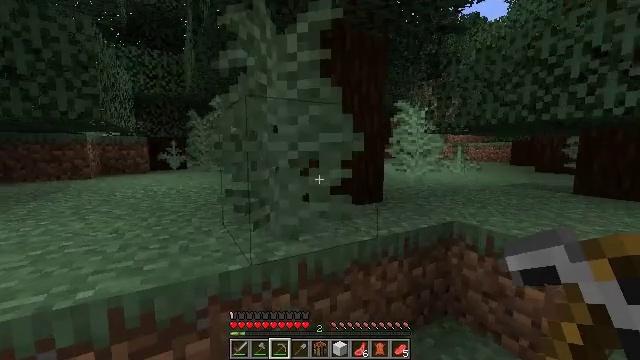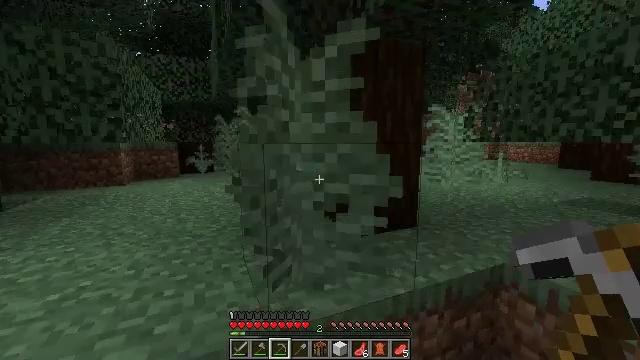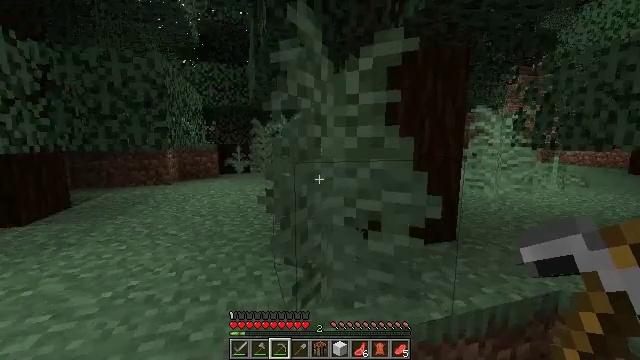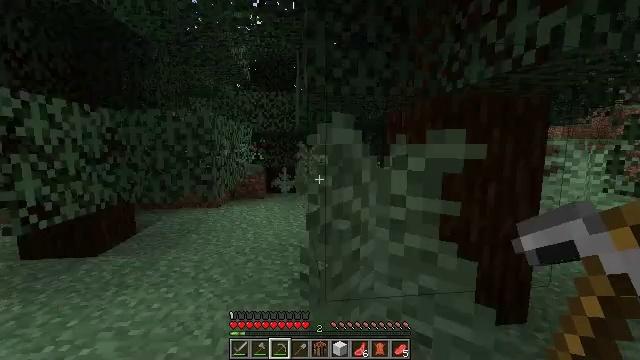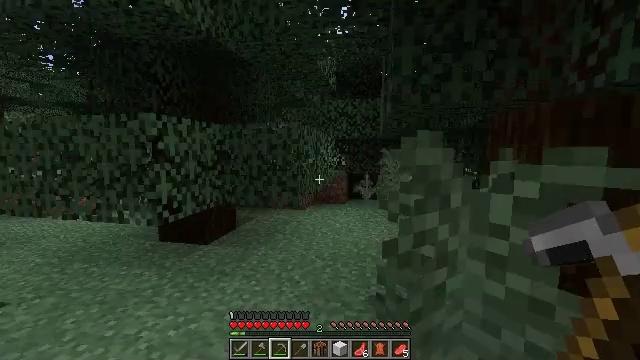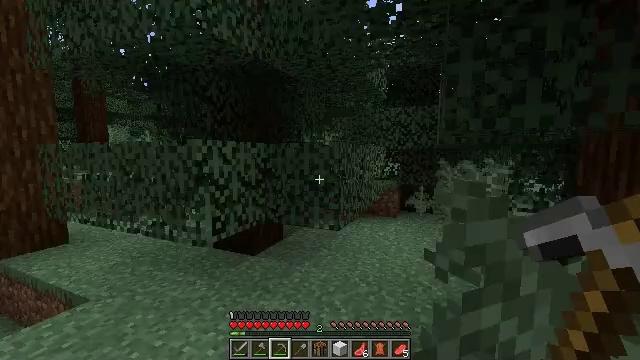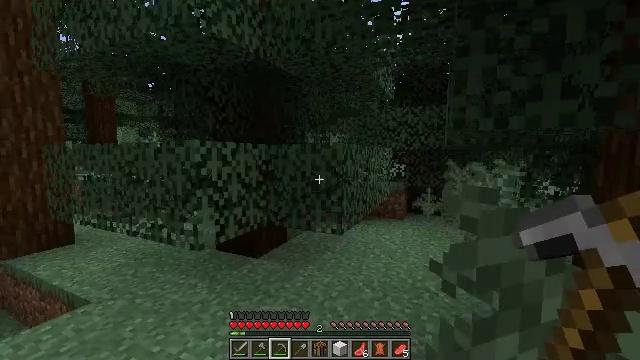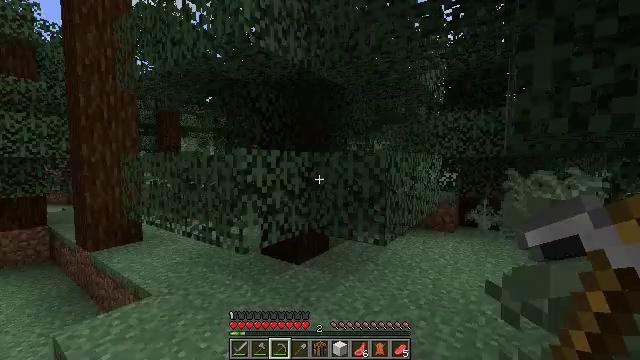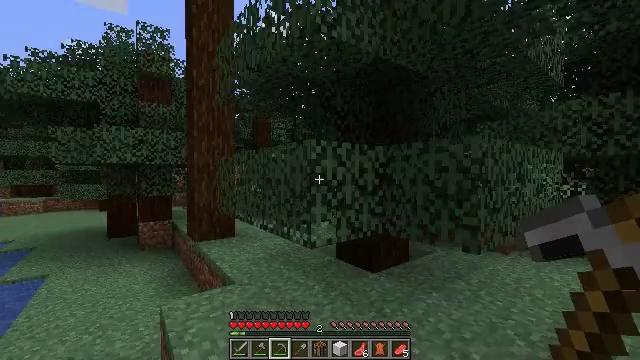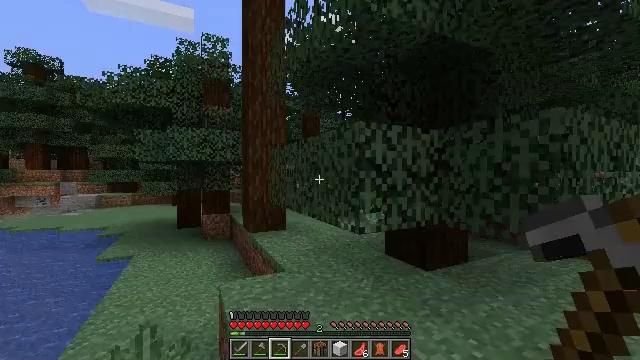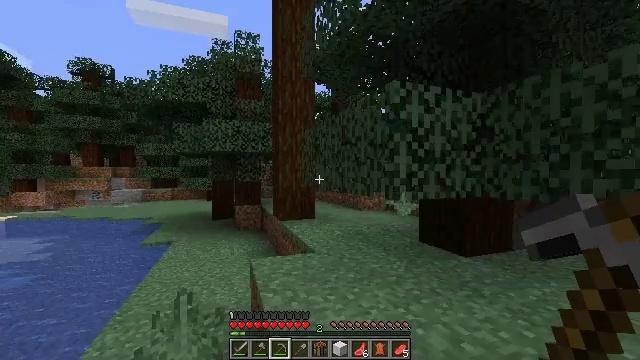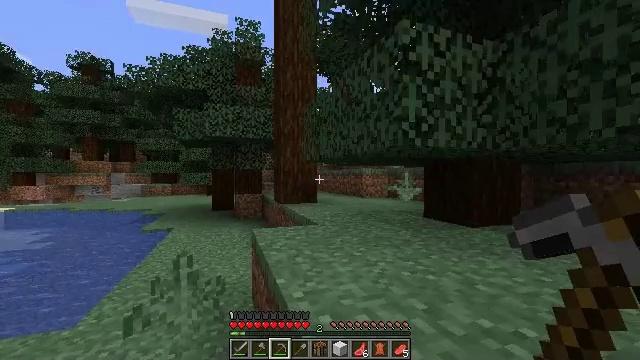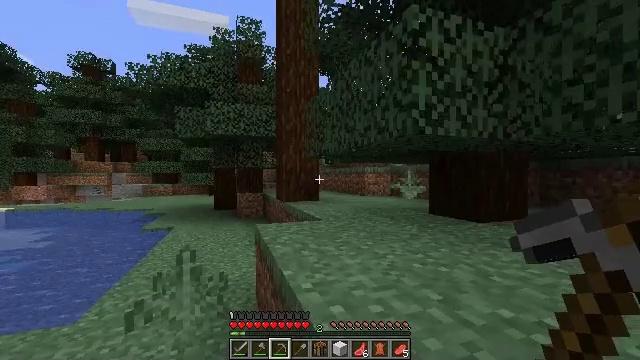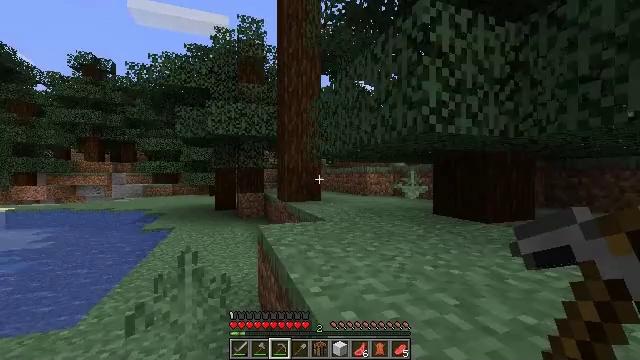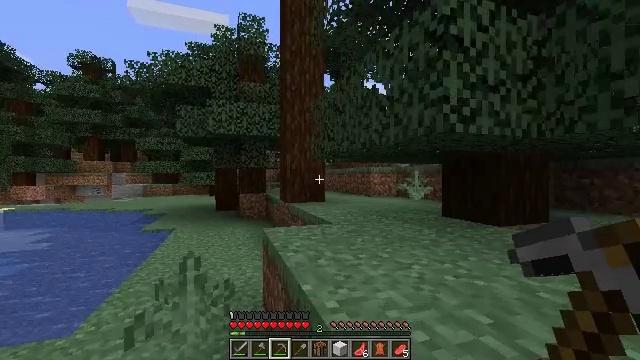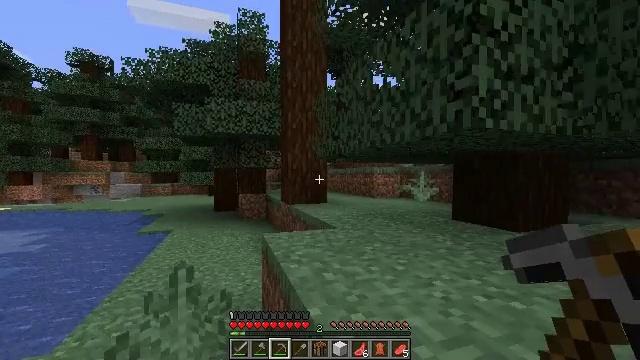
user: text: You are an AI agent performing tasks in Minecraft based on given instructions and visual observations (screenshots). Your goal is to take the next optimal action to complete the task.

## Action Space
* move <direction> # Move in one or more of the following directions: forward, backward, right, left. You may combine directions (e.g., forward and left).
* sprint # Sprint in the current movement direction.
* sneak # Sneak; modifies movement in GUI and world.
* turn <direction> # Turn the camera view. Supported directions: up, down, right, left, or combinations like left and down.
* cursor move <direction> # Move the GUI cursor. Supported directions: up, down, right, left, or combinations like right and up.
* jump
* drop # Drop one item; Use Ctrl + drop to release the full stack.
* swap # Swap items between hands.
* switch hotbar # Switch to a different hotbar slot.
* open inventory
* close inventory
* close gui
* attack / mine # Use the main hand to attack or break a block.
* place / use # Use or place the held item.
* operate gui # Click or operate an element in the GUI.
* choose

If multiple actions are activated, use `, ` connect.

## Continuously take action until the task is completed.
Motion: motion action
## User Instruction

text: Break the fern to clear the area.
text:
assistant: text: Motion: move forward, turn left and down, jump
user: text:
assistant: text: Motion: move forward, turn left, jump
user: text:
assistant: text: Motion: move forward, turn left and up, jump
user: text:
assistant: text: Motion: move forward, turn left, jump
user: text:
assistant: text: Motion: move forward and move left, turn left
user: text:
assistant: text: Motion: move forward and move left, turn left
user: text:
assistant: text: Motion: move forward and move left, turn left and up
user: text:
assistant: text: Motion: move forward and move left, turn left and up
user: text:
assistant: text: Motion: move forward and move left, turn left
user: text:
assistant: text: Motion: move forward and move left, turn left
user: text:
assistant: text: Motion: move forward and move left
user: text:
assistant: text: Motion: move forward and move left
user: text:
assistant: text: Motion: move forward and move left
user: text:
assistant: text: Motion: move forward
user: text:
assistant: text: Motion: move forward
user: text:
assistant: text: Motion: move forward
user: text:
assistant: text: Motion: move forward
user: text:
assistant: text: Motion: move forward, turn left and down
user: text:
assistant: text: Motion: move forward, turn left and down
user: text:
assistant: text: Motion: move forward, turn left
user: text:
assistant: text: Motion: move forward
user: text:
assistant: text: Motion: move forward
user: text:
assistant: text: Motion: move forward
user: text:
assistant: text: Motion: move forward, turn right
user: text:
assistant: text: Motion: move forward, turn right
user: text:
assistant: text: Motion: move forward, turn right
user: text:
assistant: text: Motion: move forward, turn right
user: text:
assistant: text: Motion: move forward, turn right
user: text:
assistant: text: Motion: move forward, turn right
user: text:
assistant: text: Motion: move forward